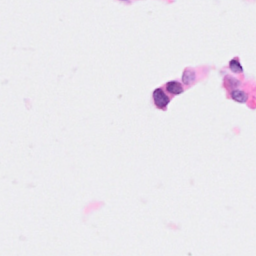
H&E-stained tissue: Breast